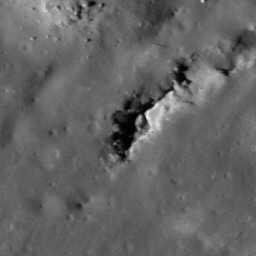
Pit: Copernicus 20
Host crater: Copernicus
Host type: impact_melt
Lunar coordinates: latitude 10.352, longitude 339.735